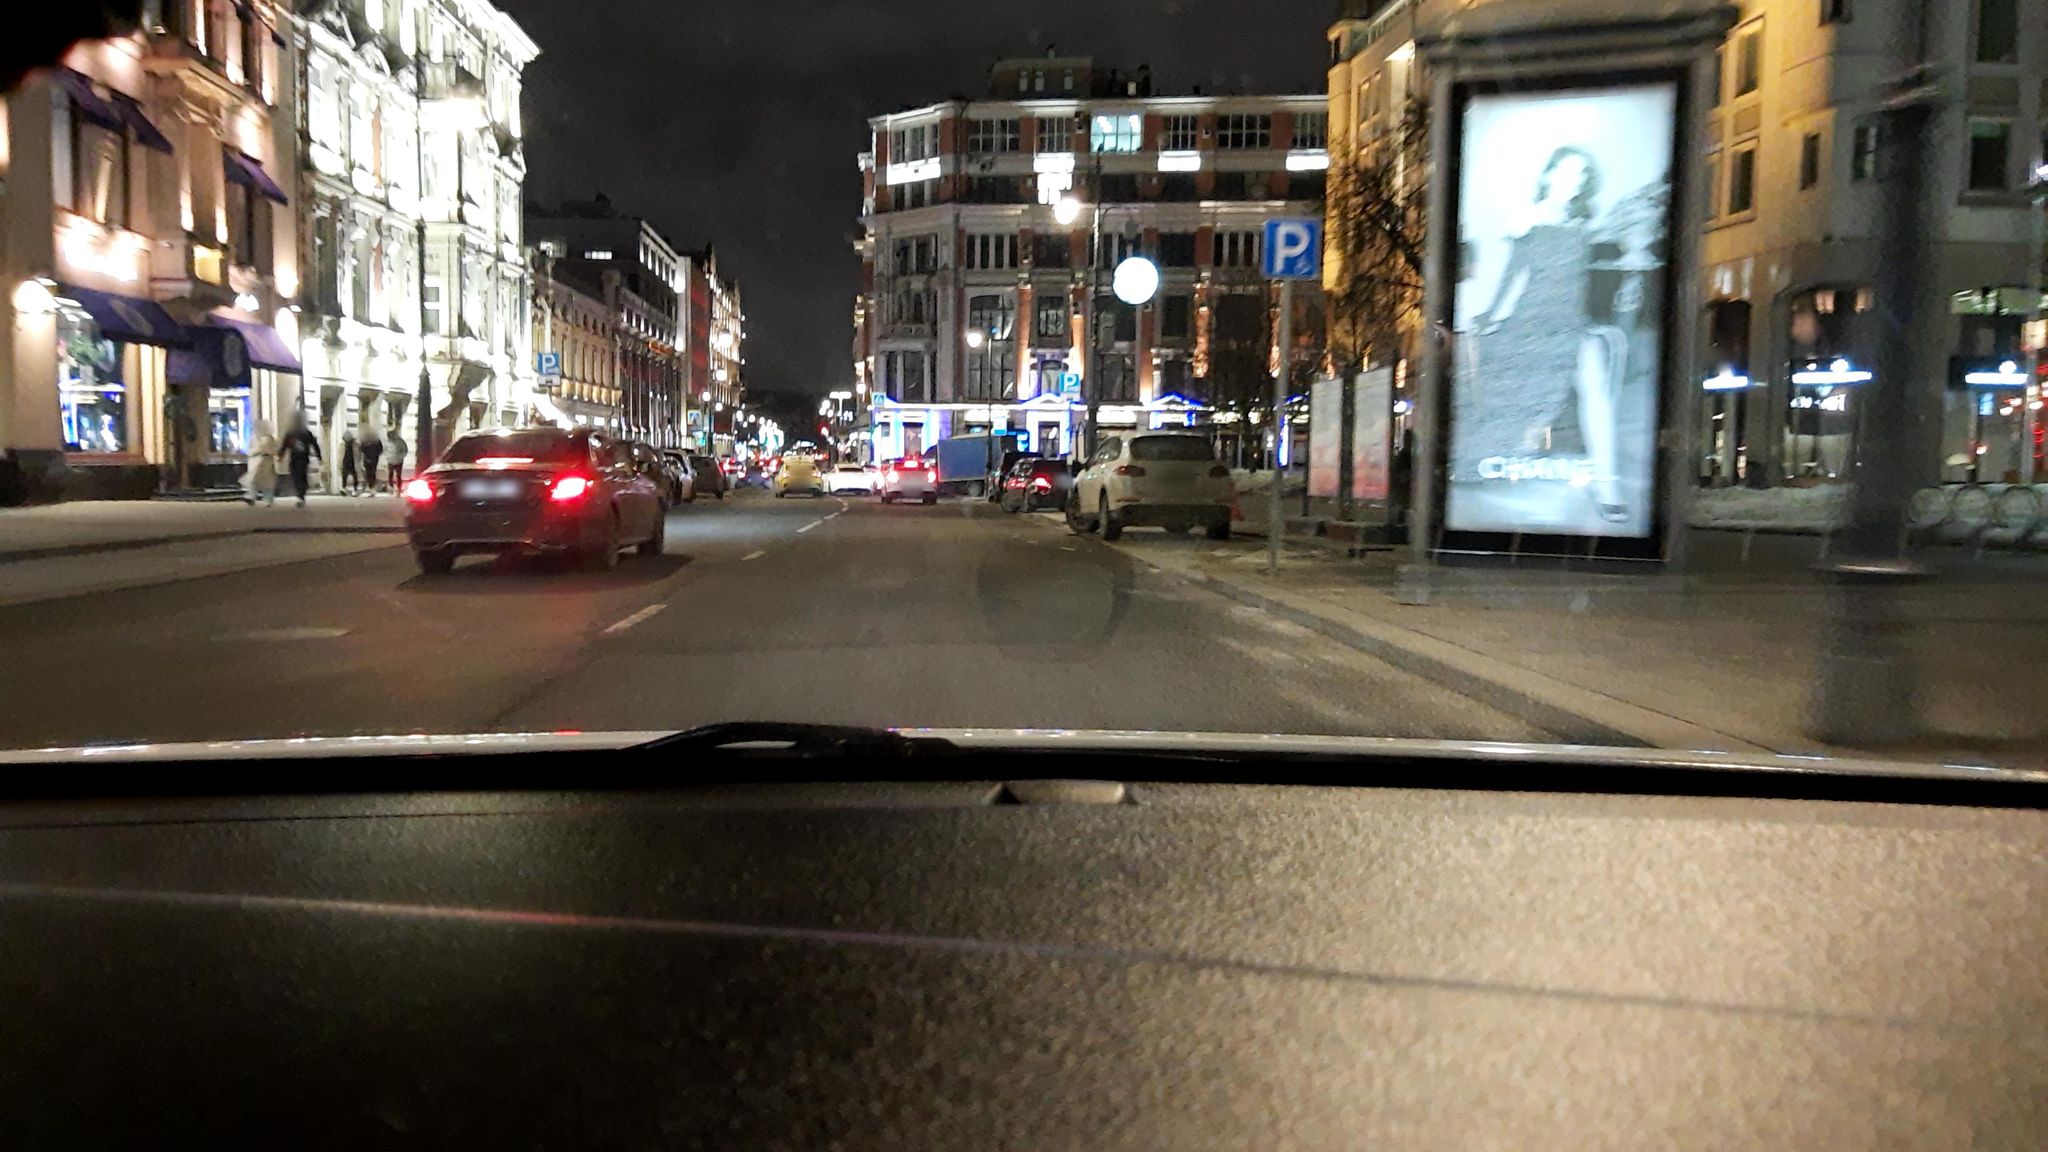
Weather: clear
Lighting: night
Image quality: slightly poor
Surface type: driving surface
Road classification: footway
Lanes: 4
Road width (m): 2
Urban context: urban centre
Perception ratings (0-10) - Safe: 0.33, Lively: 7.25, Beautiful: 6.42, Boring: 2.78, Depressing: 5.46, Wealthy: 2.87